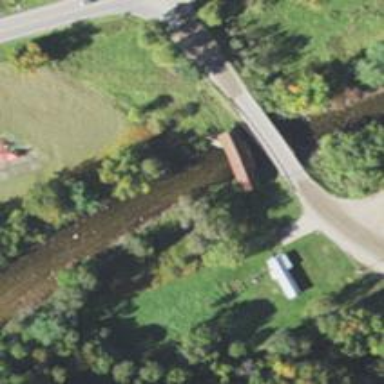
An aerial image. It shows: Covered bridge on path.